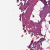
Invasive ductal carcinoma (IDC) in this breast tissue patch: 0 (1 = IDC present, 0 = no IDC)